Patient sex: F
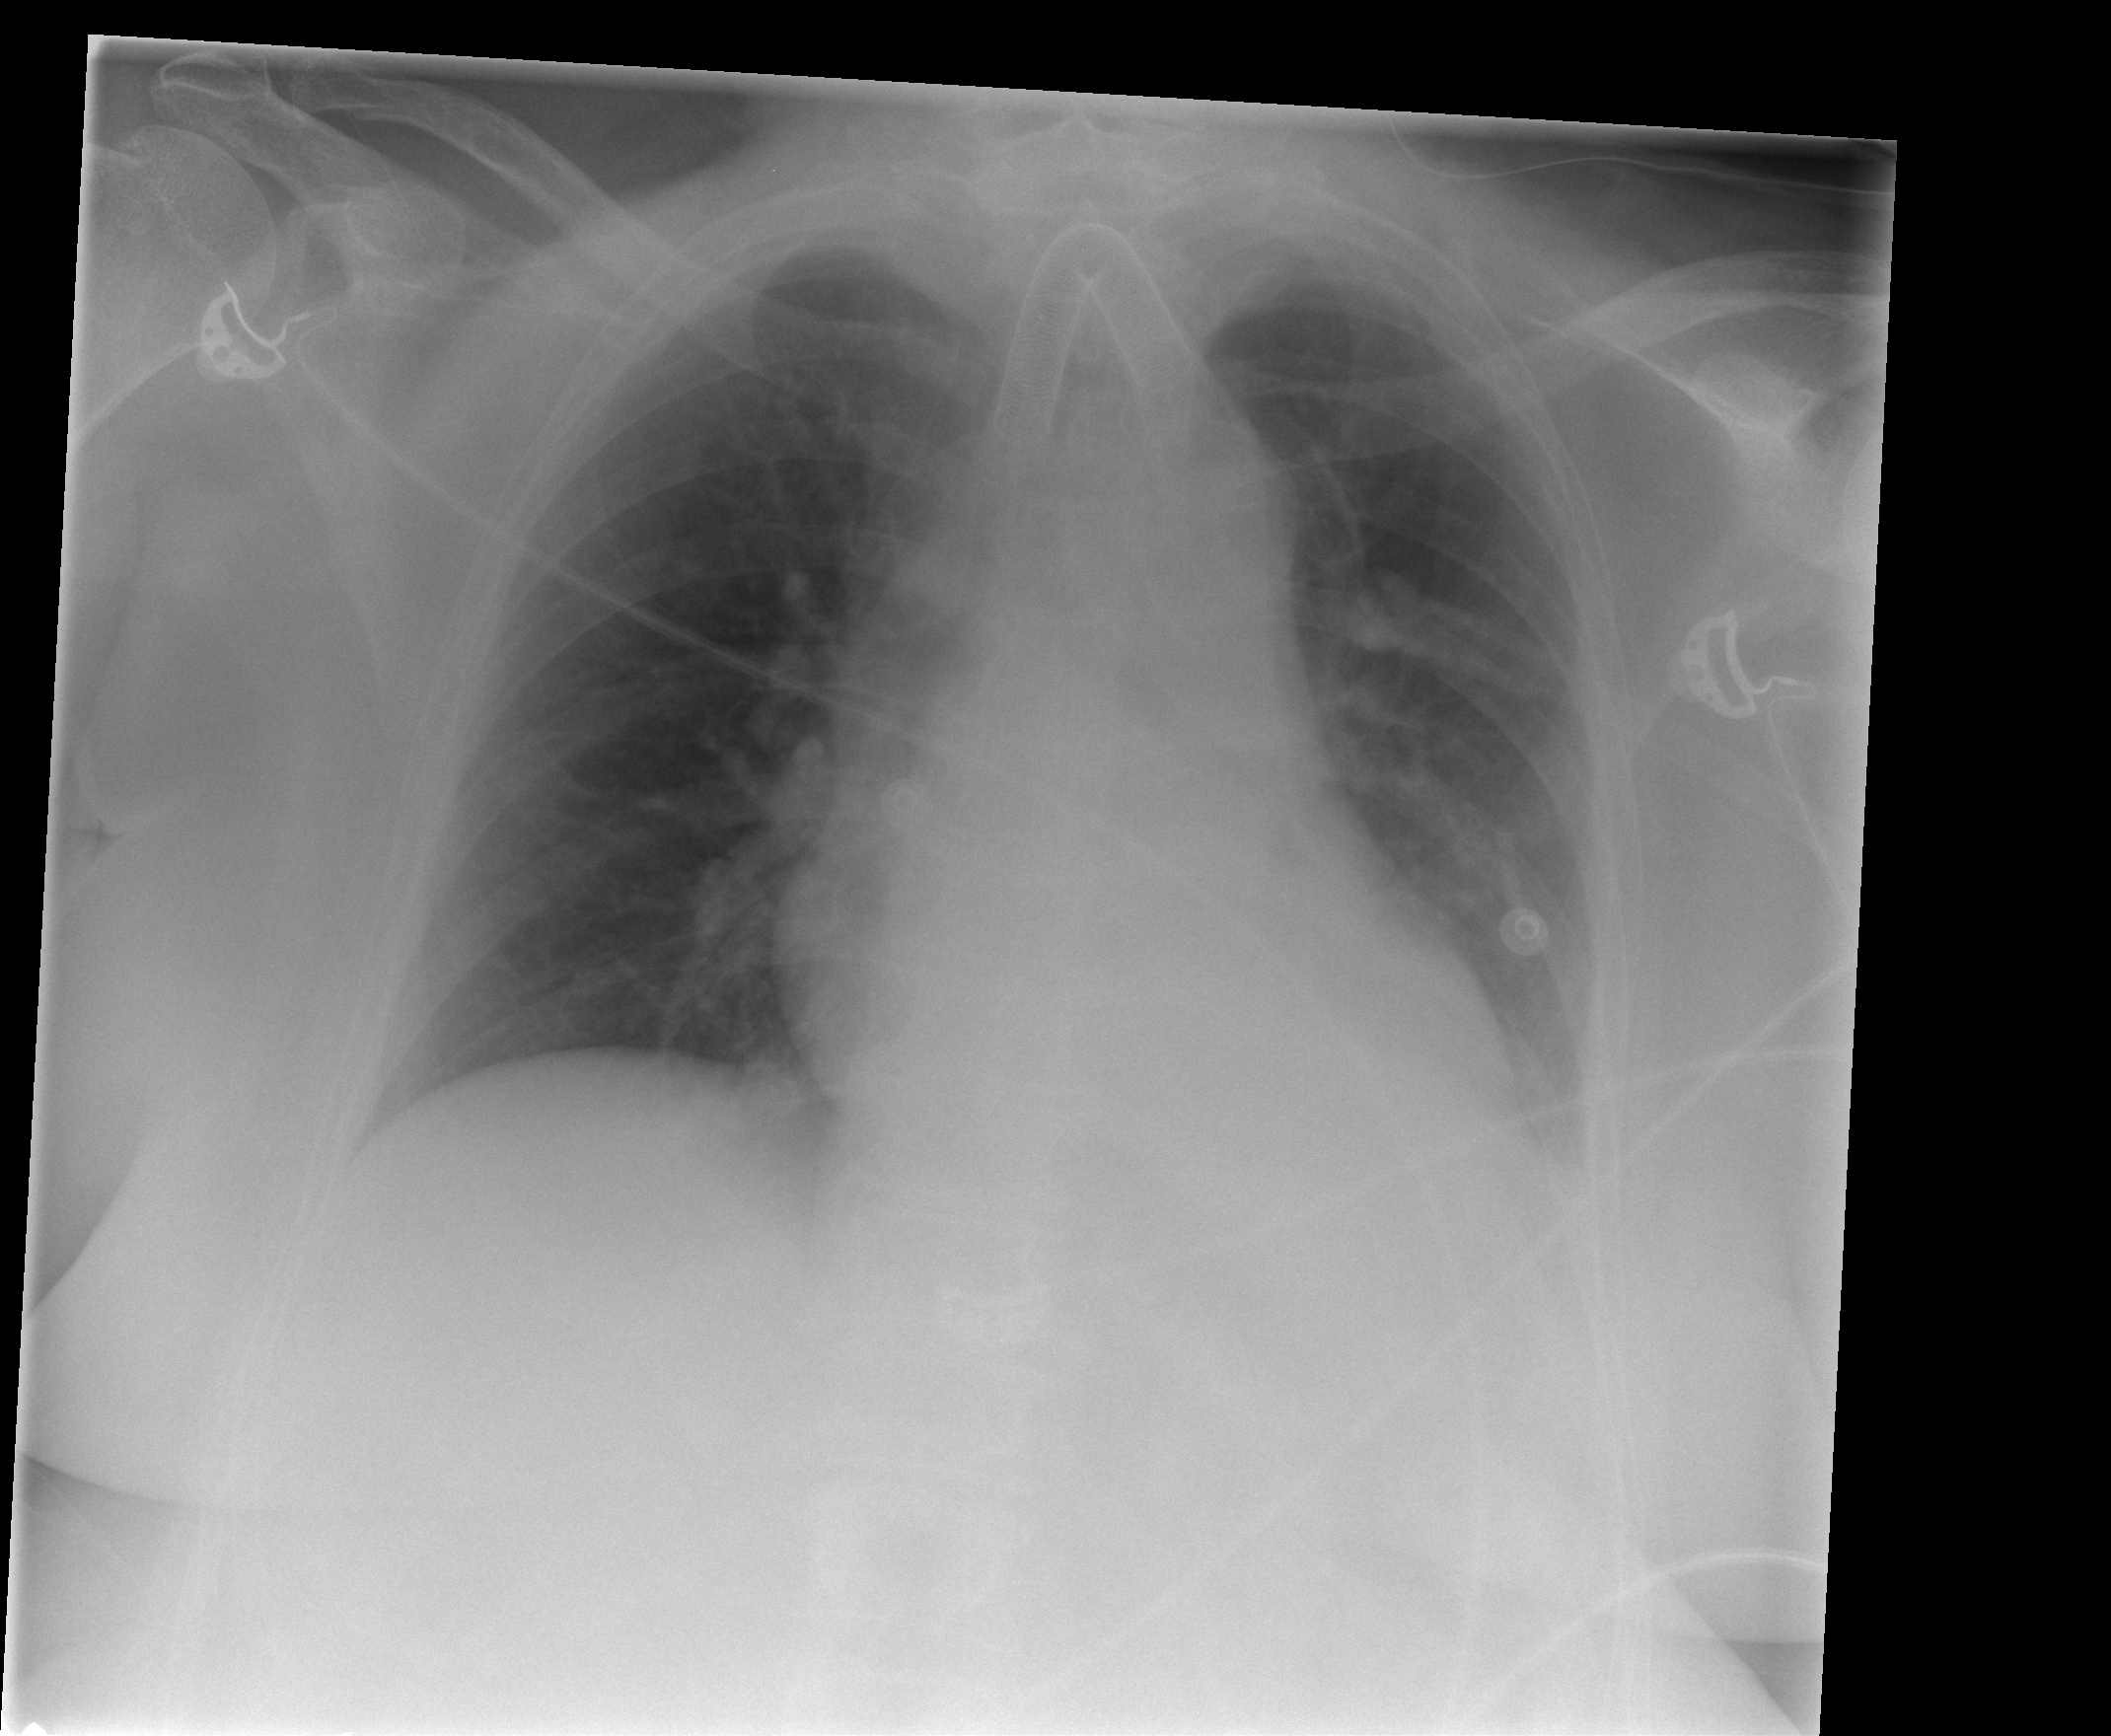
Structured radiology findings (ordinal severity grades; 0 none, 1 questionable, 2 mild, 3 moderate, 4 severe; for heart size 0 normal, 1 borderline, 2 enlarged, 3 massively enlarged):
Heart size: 0
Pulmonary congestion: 0
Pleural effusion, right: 0
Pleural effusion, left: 2
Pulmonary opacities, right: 0
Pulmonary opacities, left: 0
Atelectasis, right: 0
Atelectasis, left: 2